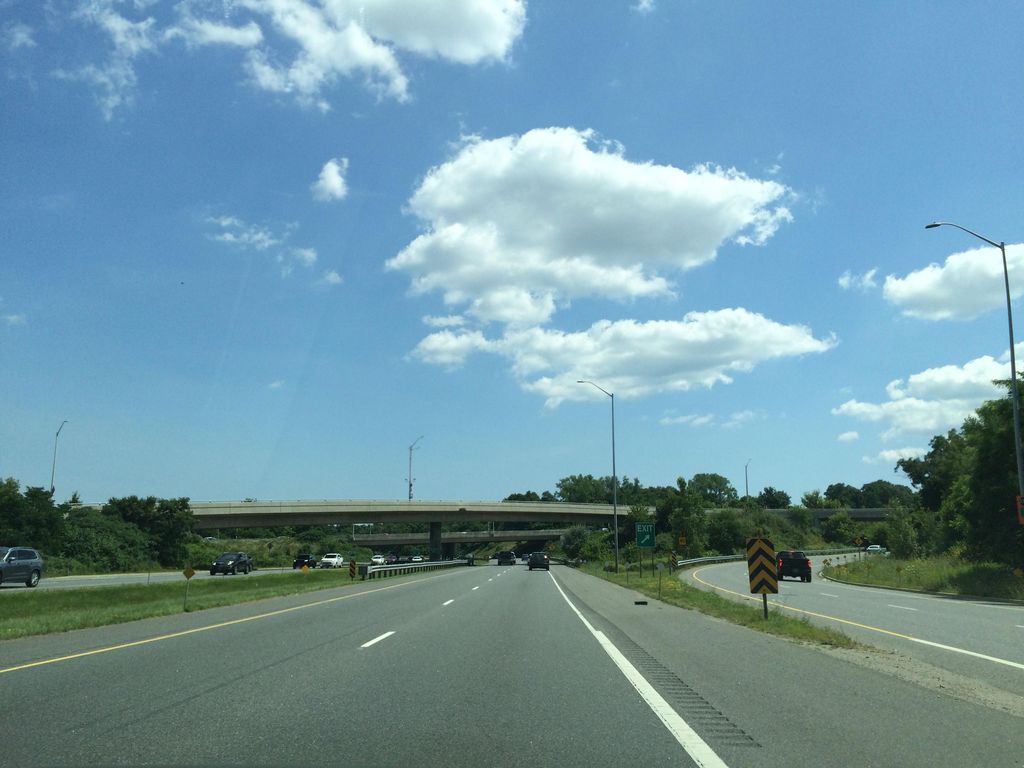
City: hamilton